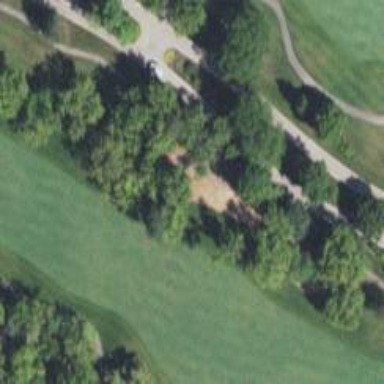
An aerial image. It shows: Path used for both walking and golf.